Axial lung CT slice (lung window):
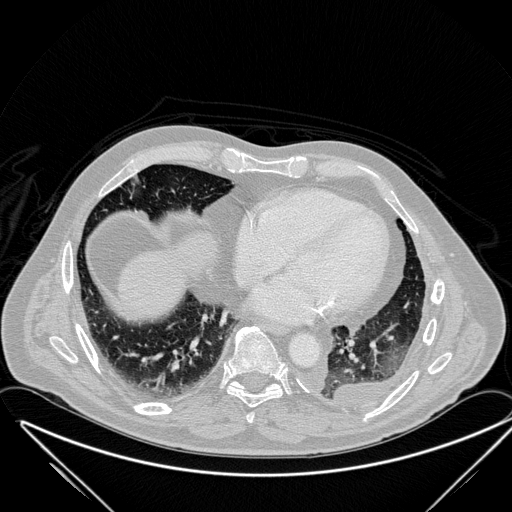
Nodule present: no